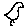
Label: bird